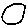
Label: circle